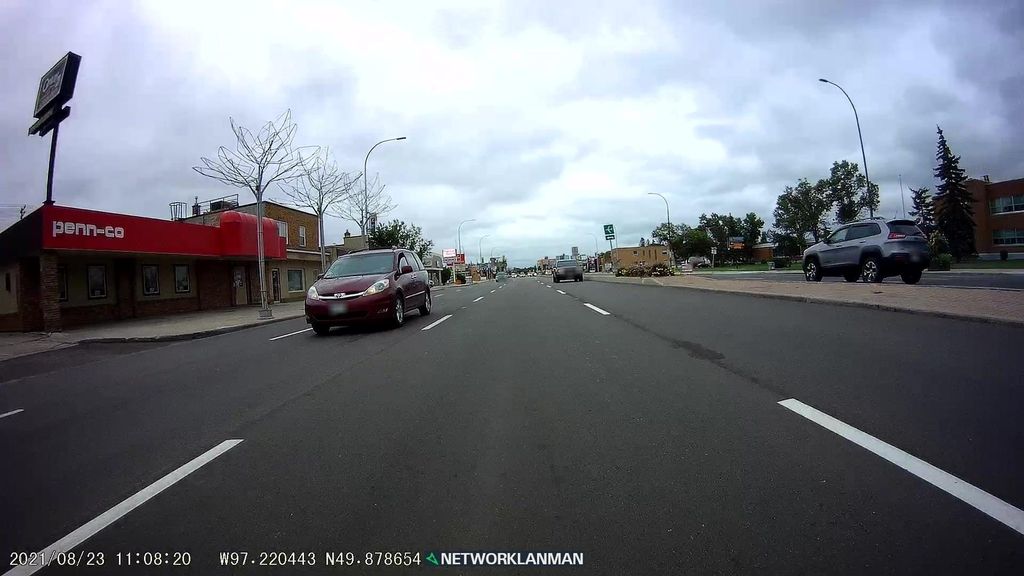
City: winnipeg